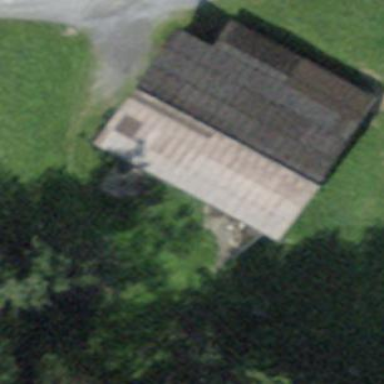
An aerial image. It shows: Rural barn.